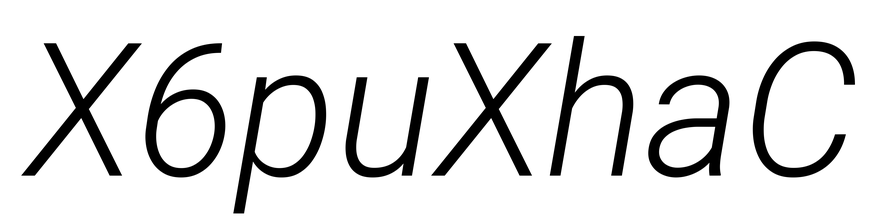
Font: Roboto-Italic_Light_Italic